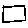
Label: square